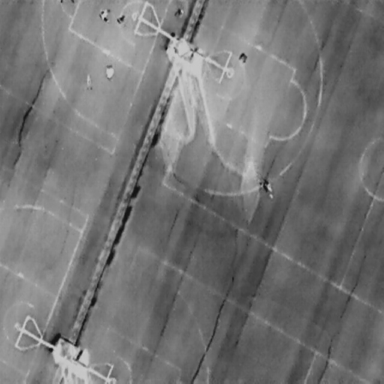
There are seven People in the infrared image.